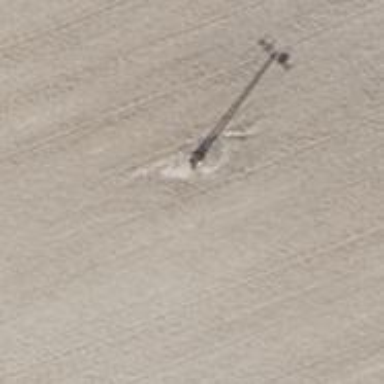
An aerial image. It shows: Power pole.